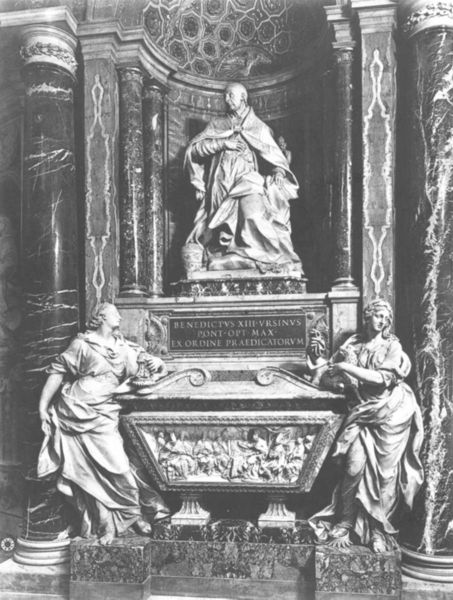
Titel: Grabmal für Papst Benedikt XIII.
Künstler: Pietro Bracci
Standort: Rom, S. Maria sopra Minerva (EU - I - Latium)
Schlagwörter: mann, frauen, marmor, säulen, barock, falten, sockel, stein, kirche, gewand, frontal, engel, relief, füße, italien, figuren, kuppel, erhaben, papst, inschrift, dekor, platte, foto, nische, schwarzweiss, ganzkörper, altar, kapitell, sarg, grab, priester, konche, prunk, grabmal, sarkophag, sälen, benedictus, #sarkophag, benediktus